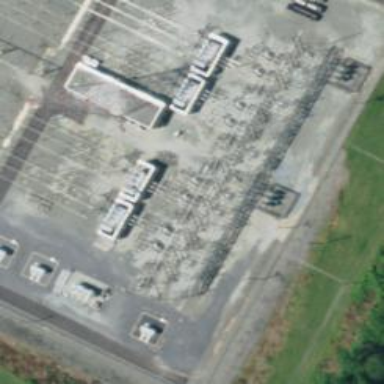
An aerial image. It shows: Switch for power supply.